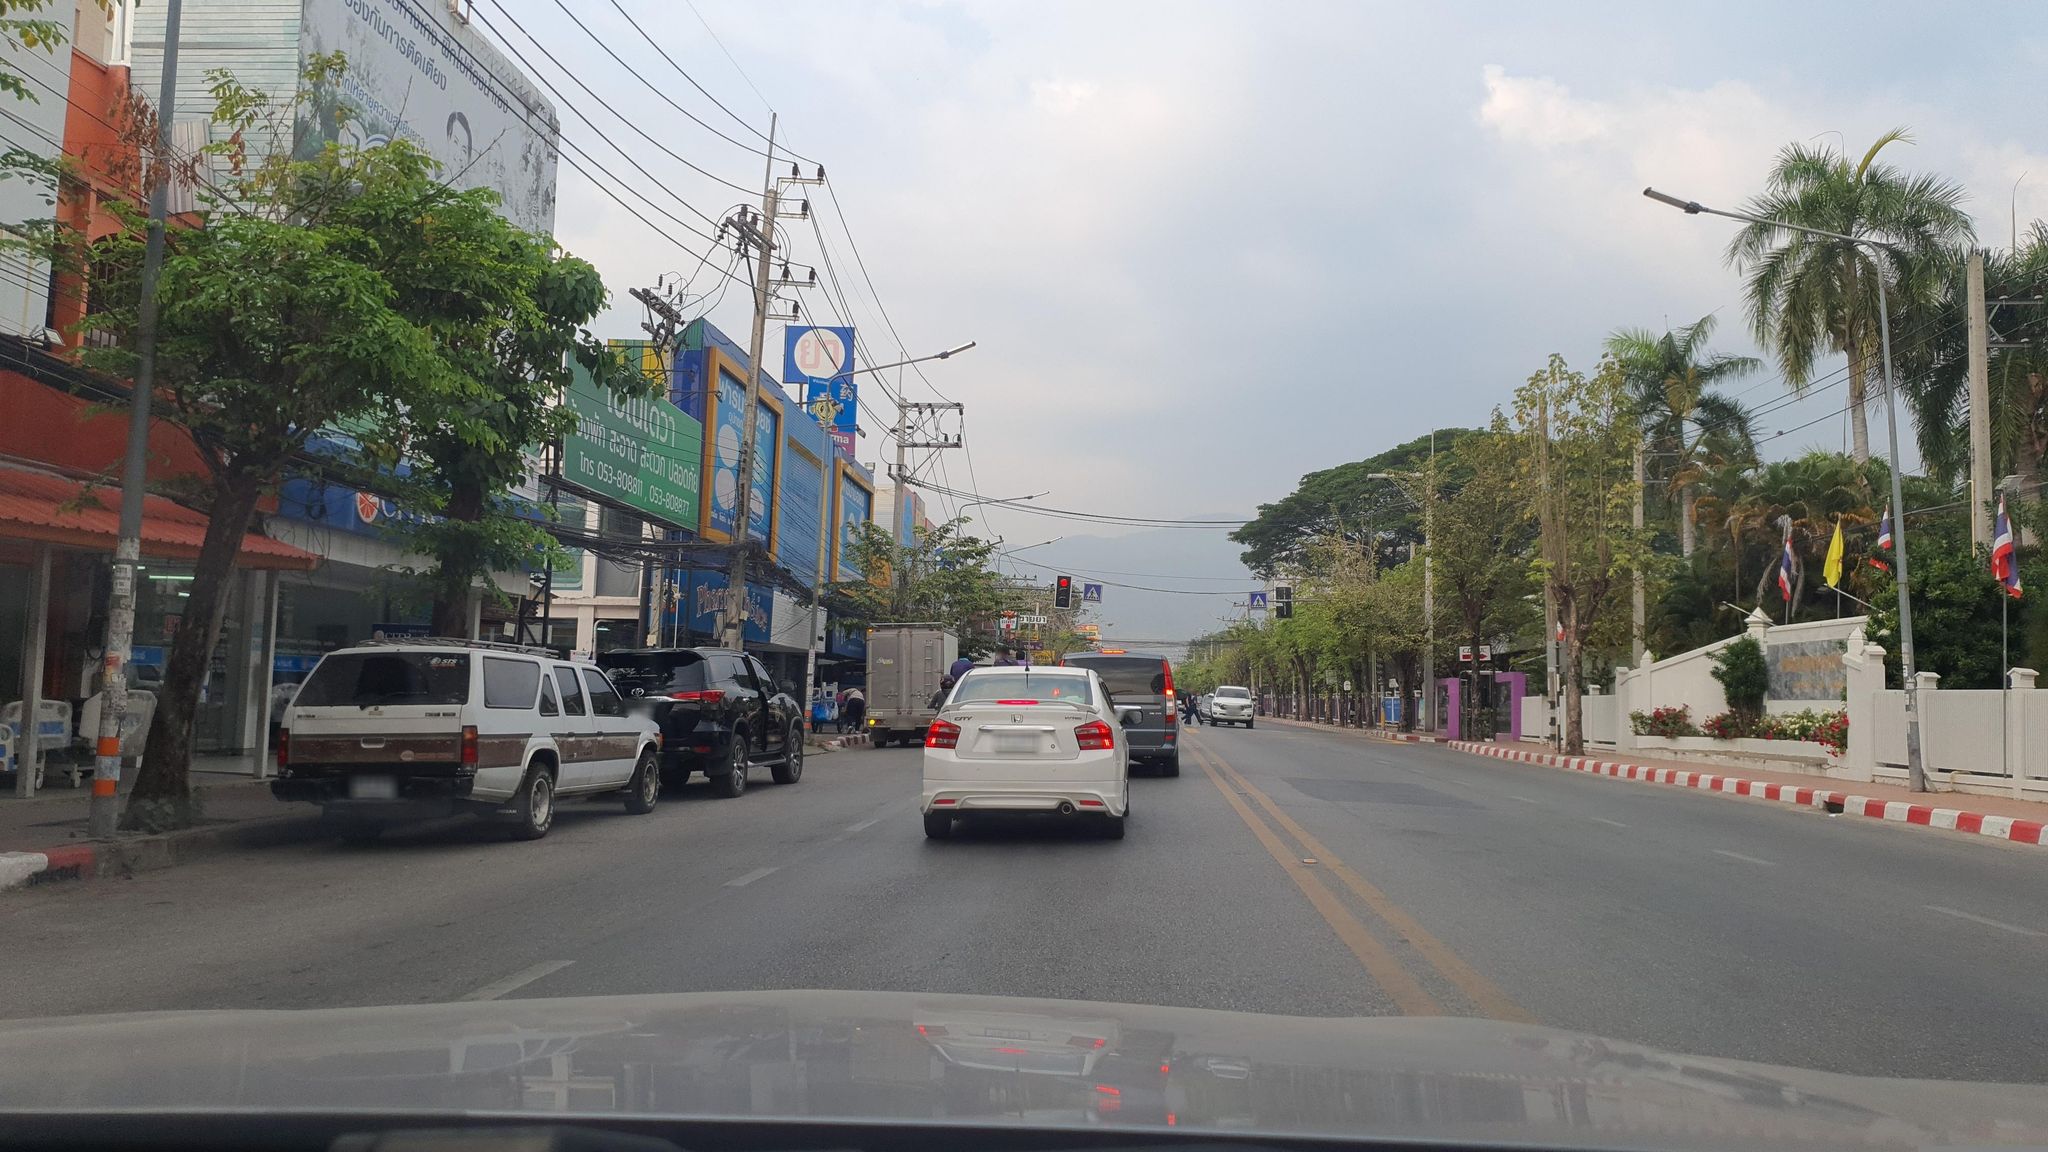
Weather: cloudy
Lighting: day
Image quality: good
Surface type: driving surface
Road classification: secondary
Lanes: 4
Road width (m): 3
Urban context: semi-dense urban cluster
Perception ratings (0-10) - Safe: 2.26, Lively: 8.31, Beautiful: 1.47, Boring: 1.49, Depressing: 4.66, Wealthy: 2.38